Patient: sex M, age 76
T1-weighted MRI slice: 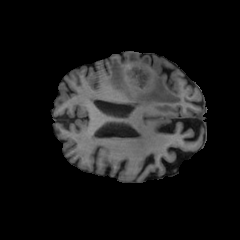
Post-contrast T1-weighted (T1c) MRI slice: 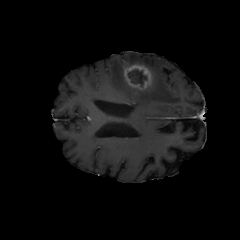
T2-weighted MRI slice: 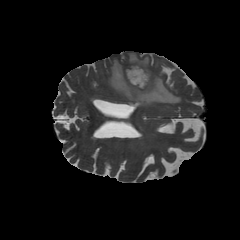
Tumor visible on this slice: yes
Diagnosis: Glioblastoma, IDH-wildtype
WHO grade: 4